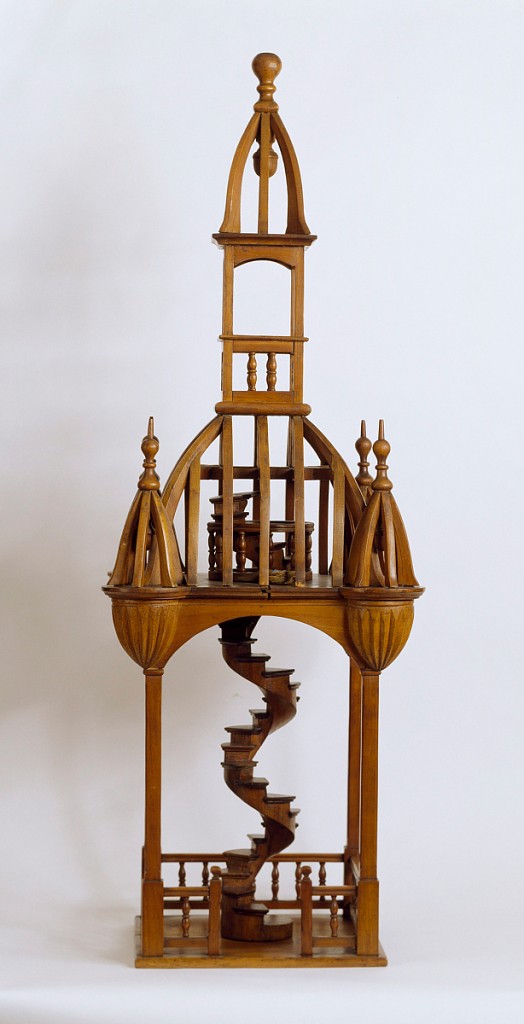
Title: Bell Tower Model
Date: ca. 1880
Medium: Carved and turned pearwood
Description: Bell tower model with spiral staircase